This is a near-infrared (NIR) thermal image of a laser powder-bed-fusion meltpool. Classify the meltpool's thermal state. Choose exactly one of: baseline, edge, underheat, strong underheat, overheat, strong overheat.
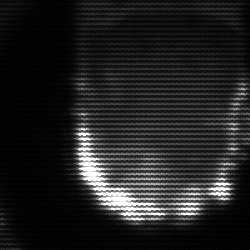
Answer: baseline